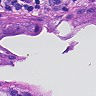
Metastatic tissue present: yes